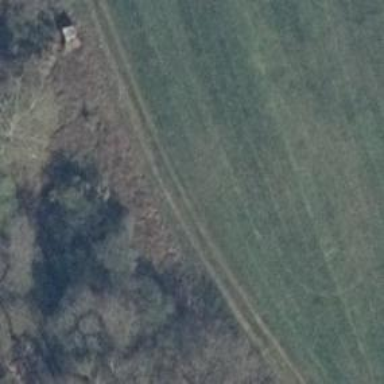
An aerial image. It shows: Path covered in grass.